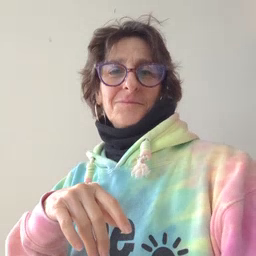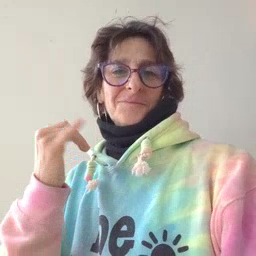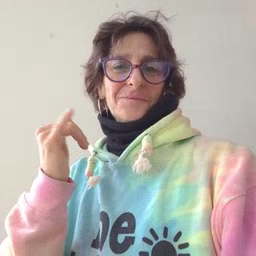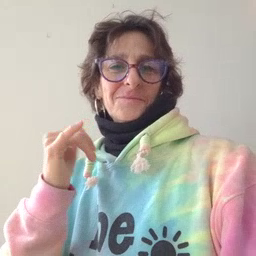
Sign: yellow